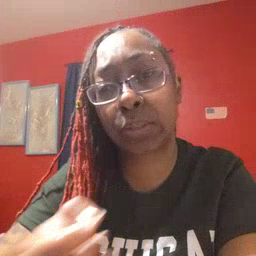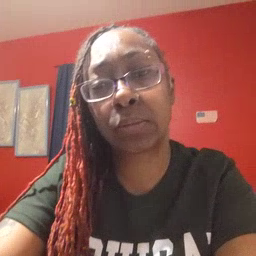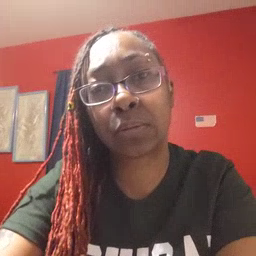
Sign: drawer